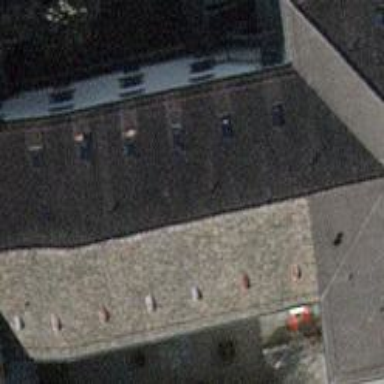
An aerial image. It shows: The building has pyramidal roof.